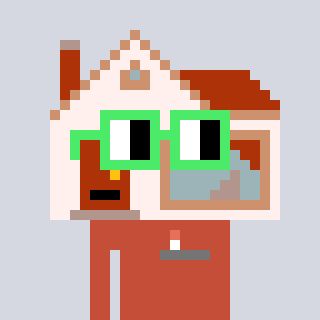
a pixel art character with square light green glasses, a house-shaped head and a rust-colored body on a cool background